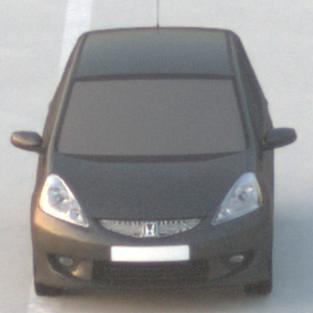
Make: Honda
Model: Jazz 1.2
Detailed model: Jazz (III) (11/08 - 04/11)
Model produced from: 2008/11
Model produced until: 2010/10
Doors: 5
Color: gray
Road condition: dry road
Daytime: sunrise or sunset
Contrast: low contrast